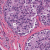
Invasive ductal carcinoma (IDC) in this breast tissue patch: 0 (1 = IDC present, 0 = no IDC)